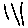
Label: line